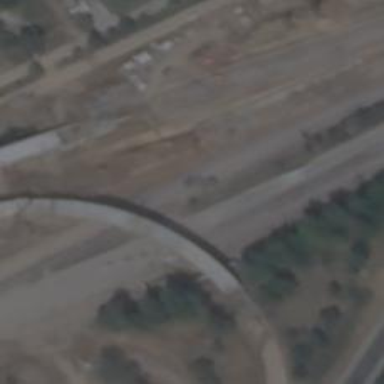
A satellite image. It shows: Trunk_link highway on bridge.